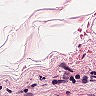
Metastatic tissue present: no